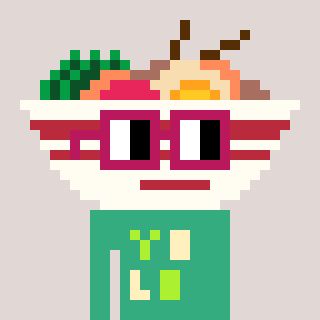
a pixel art character with square dark red glasses, a noodles-shaped head and a teal-colored body on a warm background